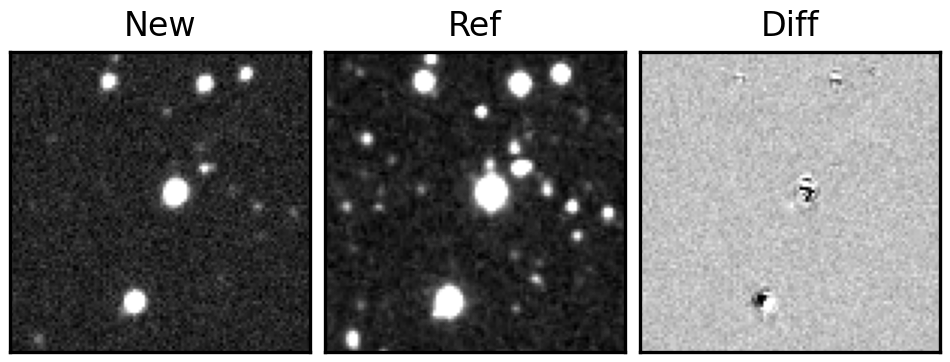
Label: bogus